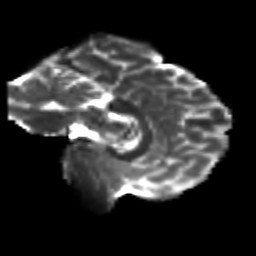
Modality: T2w
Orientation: sagittal
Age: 21
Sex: male
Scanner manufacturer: siemens
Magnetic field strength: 3 T
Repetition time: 3.5 s
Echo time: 0.125 s